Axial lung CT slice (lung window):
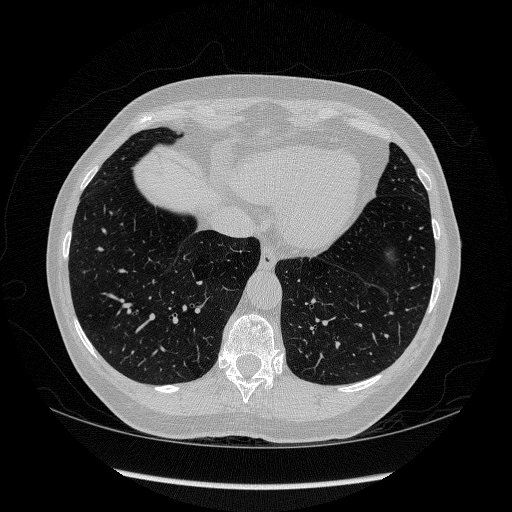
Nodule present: no